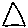
Label: triangle